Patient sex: M
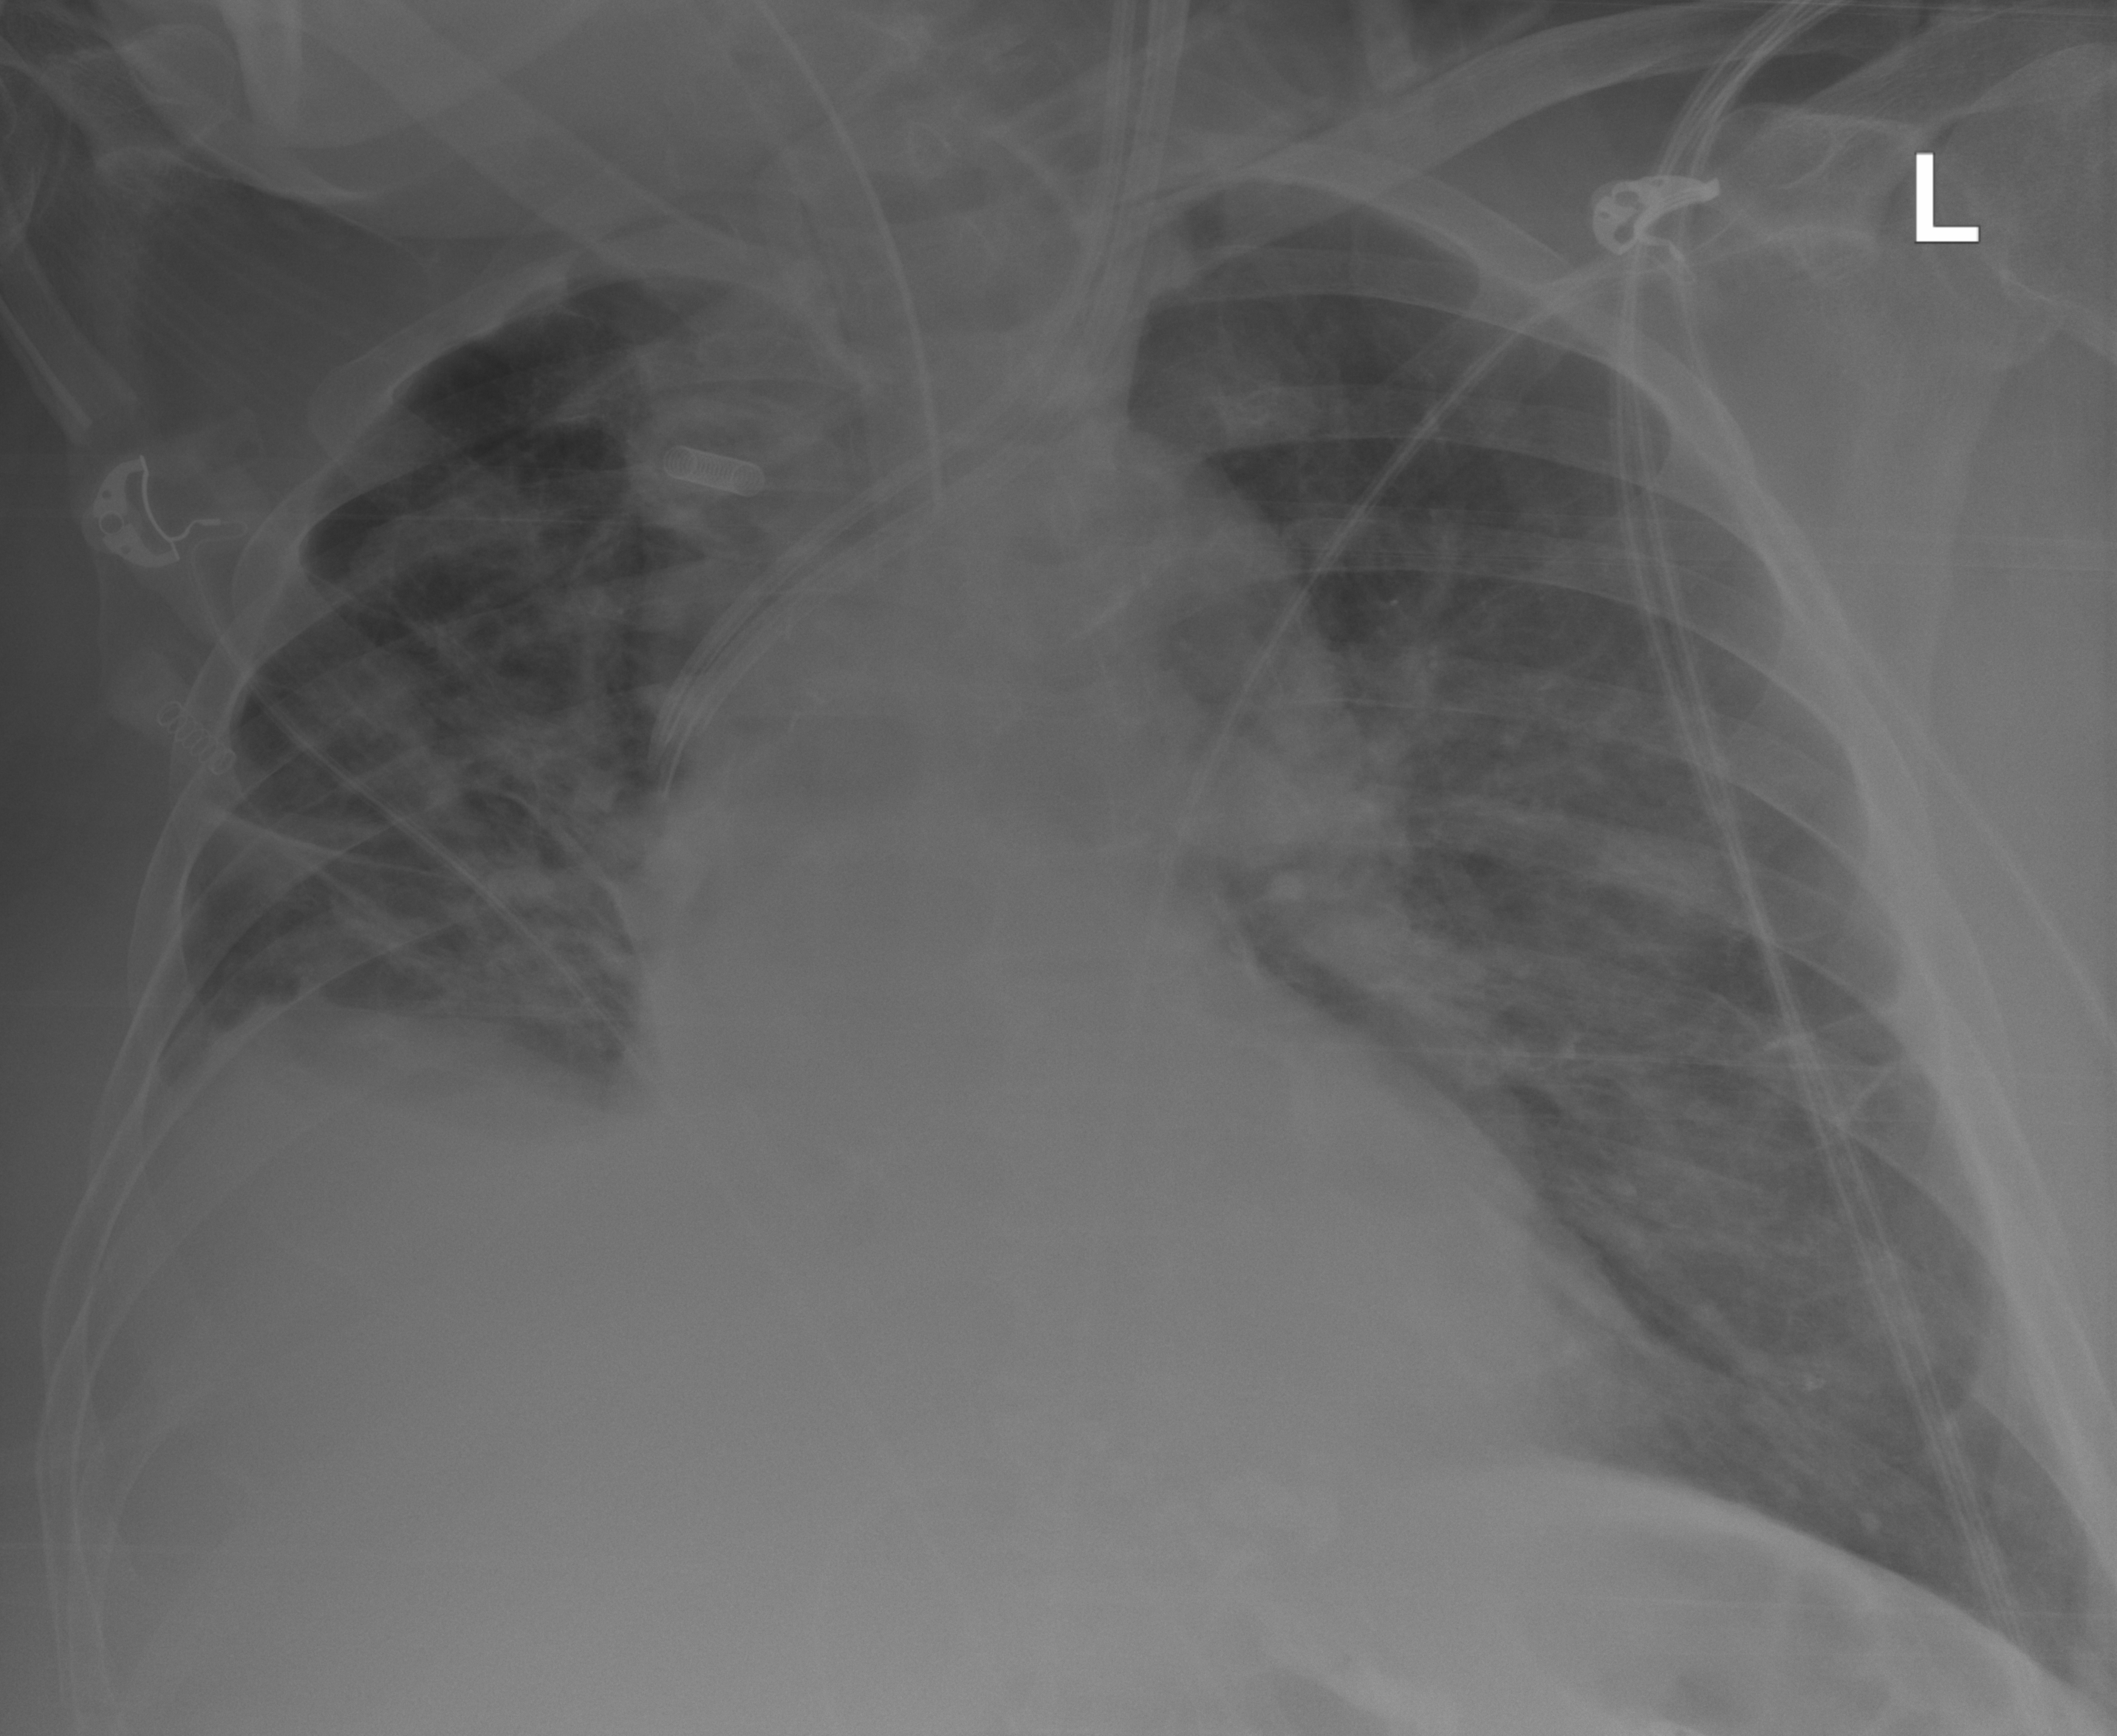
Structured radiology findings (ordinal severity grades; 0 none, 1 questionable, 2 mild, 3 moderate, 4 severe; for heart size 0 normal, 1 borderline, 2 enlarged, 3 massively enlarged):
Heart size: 2
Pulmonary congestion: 1
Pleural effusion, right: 2
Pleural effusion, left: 0
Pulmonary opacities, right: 0
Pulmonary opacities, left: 0
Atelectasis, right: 3
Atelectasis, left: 2